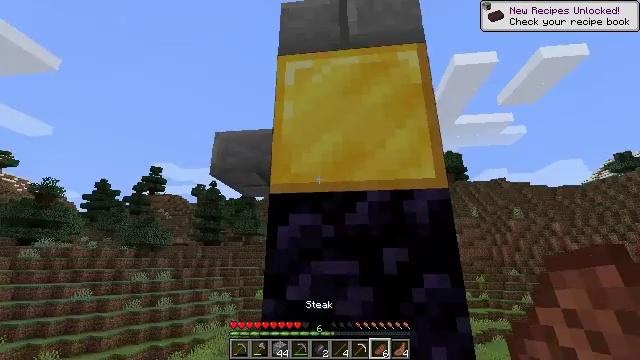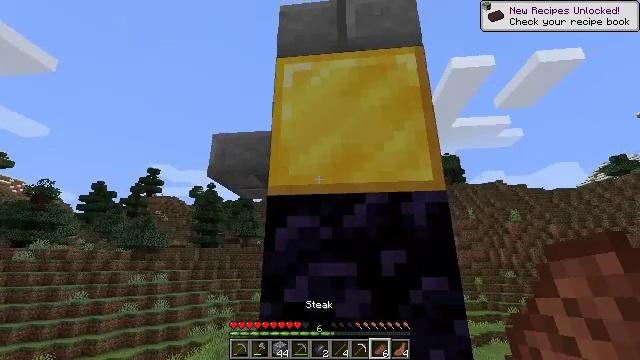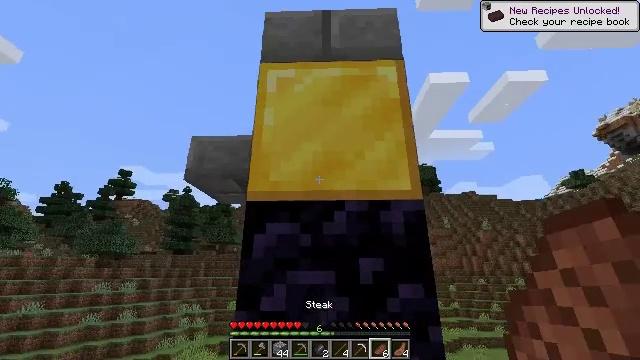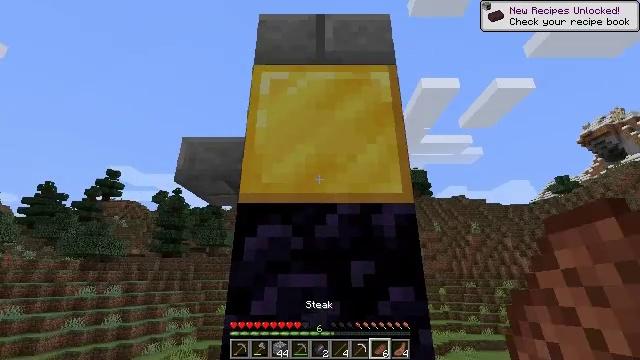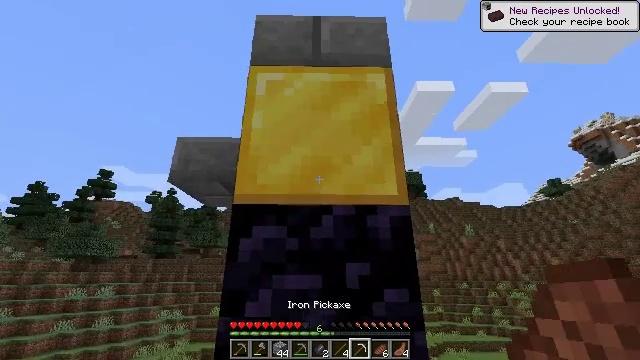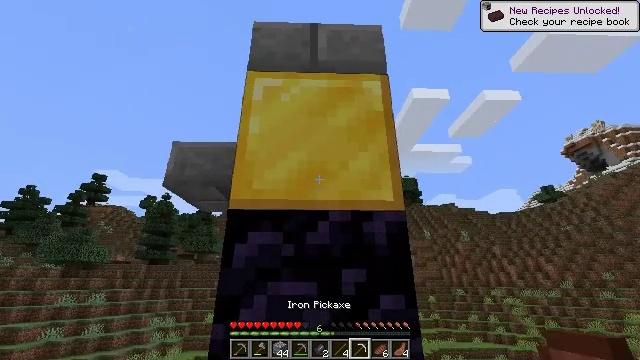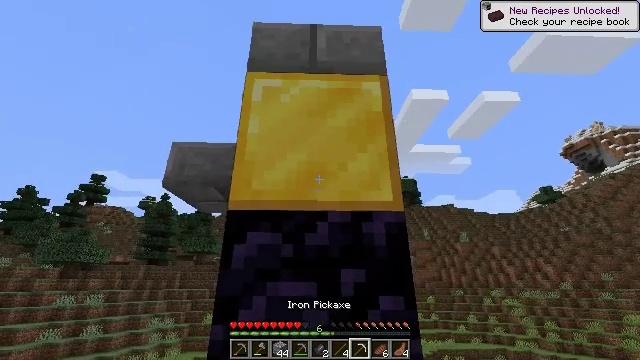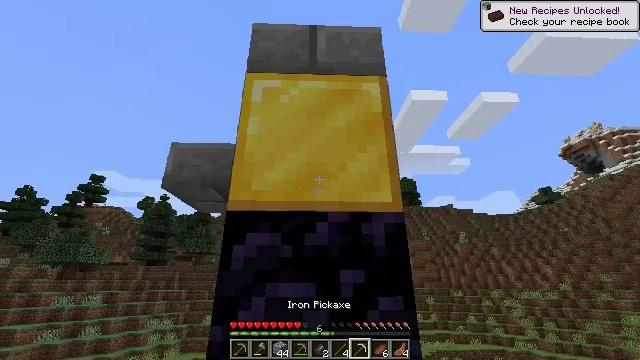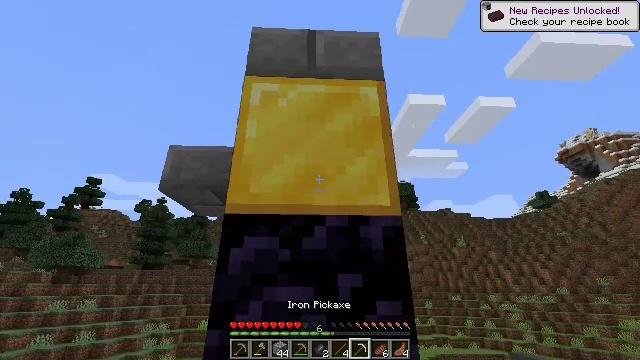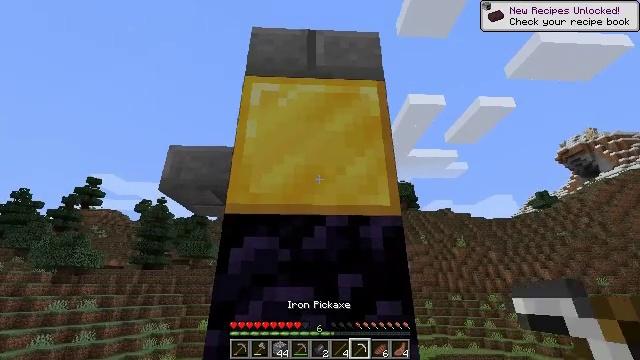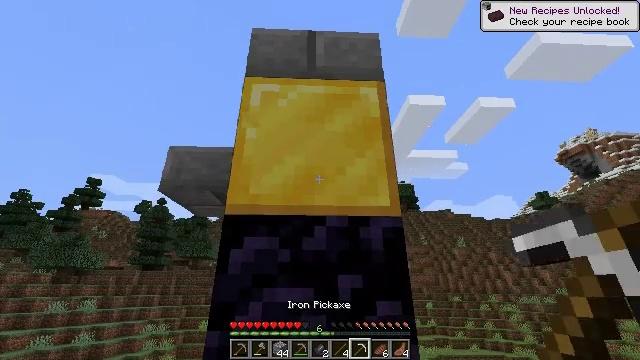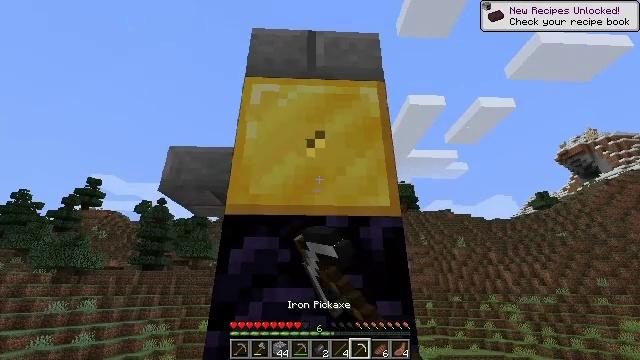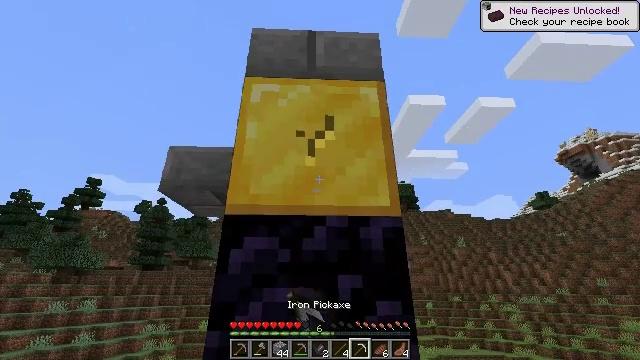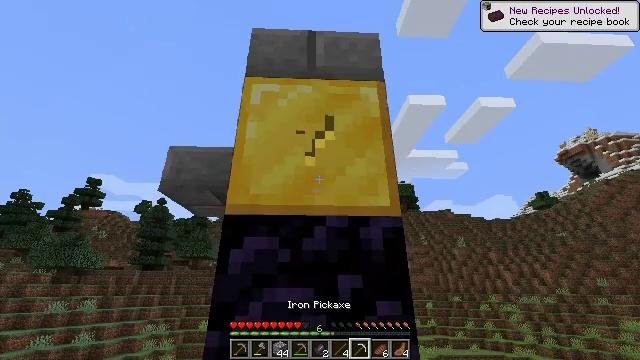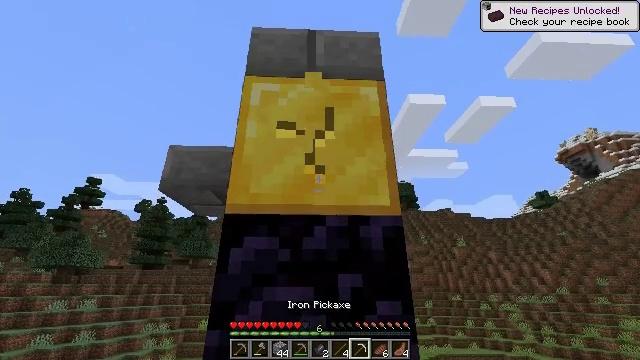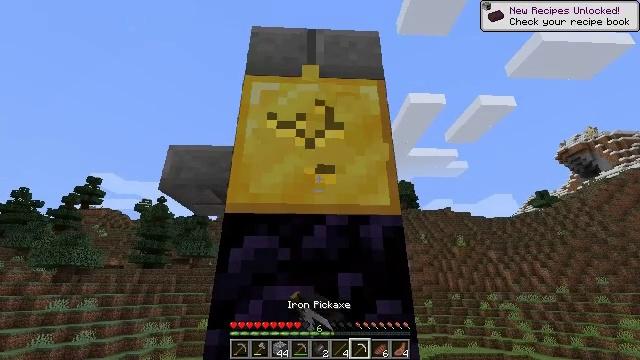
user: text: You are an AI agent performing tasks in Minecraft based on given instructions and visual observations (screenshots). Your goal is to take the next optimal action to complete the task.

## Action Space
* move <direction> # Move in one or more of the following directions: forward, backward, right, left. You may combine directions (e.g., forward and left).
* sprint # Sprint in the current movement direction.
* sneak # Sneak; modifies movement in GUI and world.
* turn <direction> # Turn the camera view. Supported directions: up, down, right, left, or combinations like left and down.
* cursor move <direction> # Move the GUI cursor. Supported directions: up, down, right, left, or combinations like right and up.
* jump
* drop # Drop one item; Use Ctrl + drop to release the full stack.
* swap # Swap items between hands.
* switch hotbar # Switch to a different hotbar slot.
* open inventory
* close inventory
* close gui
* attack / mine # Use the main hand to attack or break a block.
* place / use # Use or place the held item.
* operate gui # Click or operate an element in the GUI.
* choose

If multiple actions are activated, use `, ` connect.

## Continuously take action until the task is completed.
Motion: motion action
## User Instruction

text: Break the gold block to collect it.
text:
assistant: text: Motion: no_op
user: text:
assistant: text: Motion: turn right and up
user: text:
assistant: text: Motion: turn right
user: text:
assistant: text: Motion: turn right
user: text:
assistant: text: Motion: turn up
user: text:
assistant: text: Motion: no_op
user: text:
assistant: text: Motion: no_op
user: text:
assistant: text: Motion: no_op
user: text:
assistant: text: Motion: no_op
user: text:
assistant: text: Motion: attack / mine
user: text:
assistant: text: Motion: attack / mine
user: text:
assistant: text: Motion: attack / mine
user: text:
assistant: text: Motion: attack / mine
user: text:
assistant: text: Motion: attack / mine
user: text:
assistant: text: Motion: attack / mine
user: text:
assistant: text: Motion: attack / mine
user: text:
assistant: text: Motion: attack / mine
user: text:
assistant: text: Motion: attack / mine
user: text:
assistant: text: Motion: attack / mine
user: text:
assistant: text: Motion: attack / mine
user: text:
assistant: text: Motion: attack / mine
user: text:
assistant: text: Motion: attack / mine
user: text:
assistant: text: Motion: attack / mine
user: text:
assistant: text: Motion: attack / mine
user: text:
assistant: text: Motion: attack / mine
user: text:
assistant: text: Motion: attack / mine
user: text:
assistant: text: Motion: attack / mine
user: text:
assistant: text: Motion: attack / mine
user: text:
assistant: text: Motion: attack / mine
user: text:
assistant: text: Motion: attack / mine